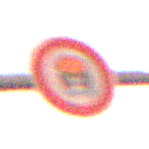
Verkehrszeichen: VerbotFahrzeugeWassergefaehrdenderLadung
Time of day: Night
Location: Outdoor (Nature)
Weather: Clear
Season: NotSpecified
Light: Natural